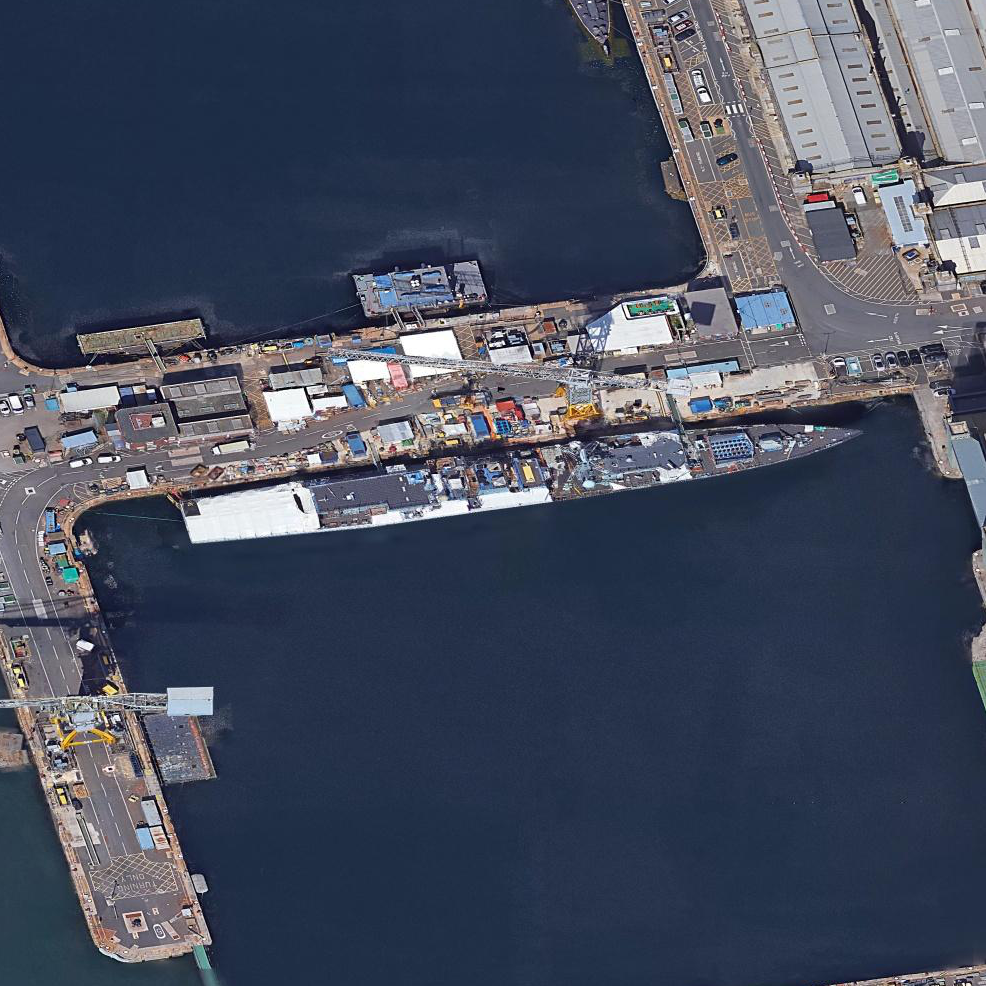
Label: cruiser